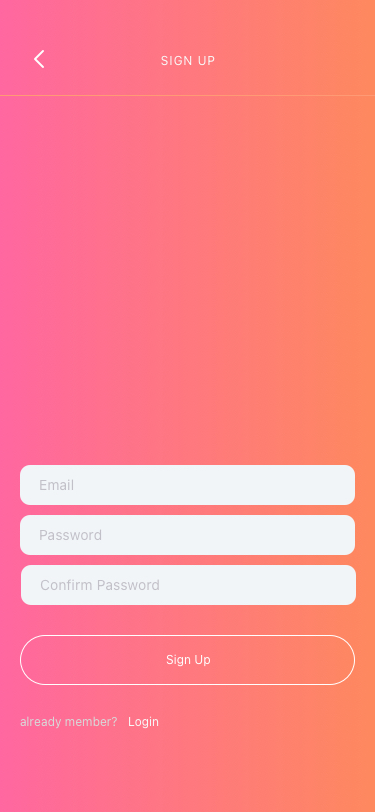
Text in this UI design:
already member?
Login
Sign Up